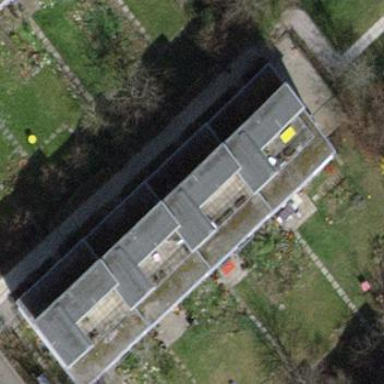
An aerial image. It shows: Terrace building with flat roof.